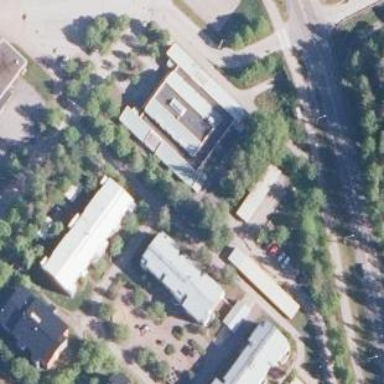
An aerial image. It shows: Hospital building.